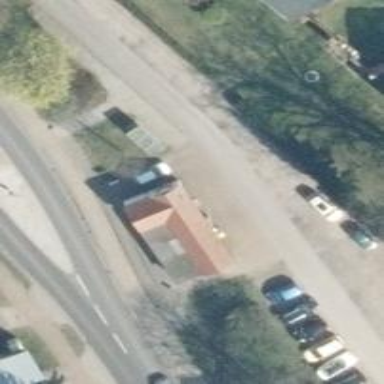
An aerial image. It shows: Fast food establishment.